Aerial crown-view tile of a tropical tree (Barro Colorado Island, Panama), acquired 20250915:
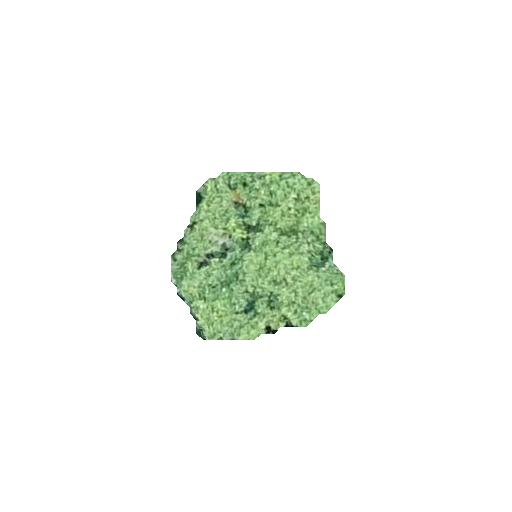
Species: Hieronyma alchorneoides
GBIF accepted scientific name: Hieronyma alchorneoides
Crown area: 32.08 m²